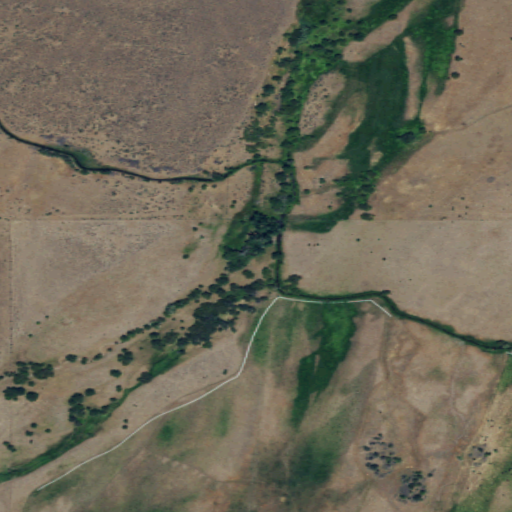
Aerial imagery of valley in Washington named Charlton Canyon containing shrub, pasture, and grassland